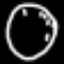
Label: clock